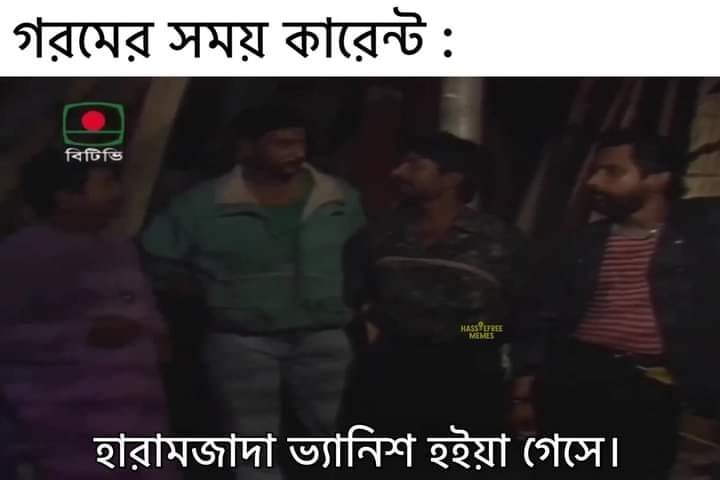
Text: গরমের সময় কারেন্ট হারামজাদা ভ্যানিশ হইয়া গেসে
Label: Non Hate